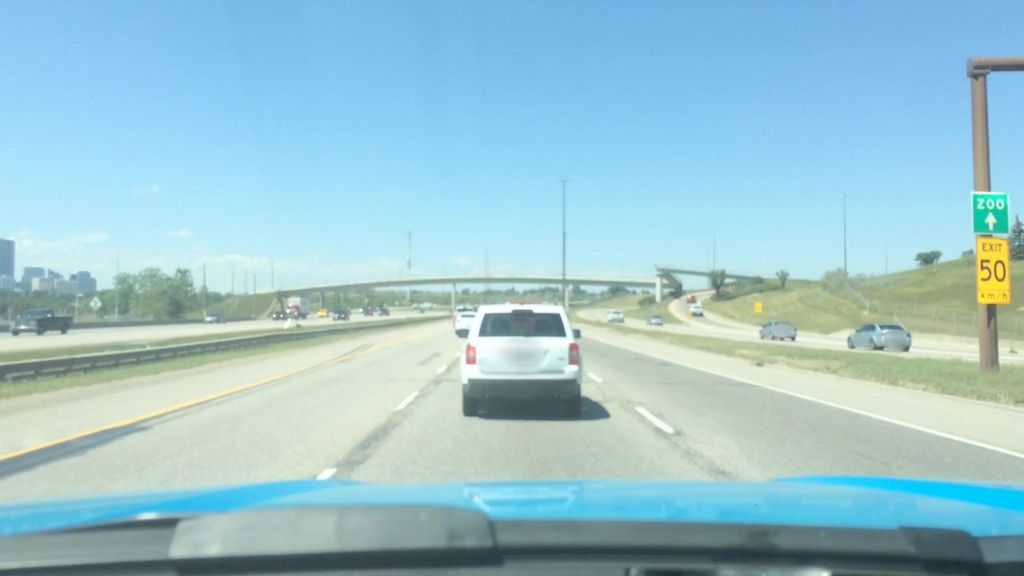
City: calgary